Question:
If the function 'cv2.findContours()' is looking for white obstacles, then yes it makes sense that boundary is considered an obstacle. But then, why would the black cap be considered an obstacle and a contour be formed on it?
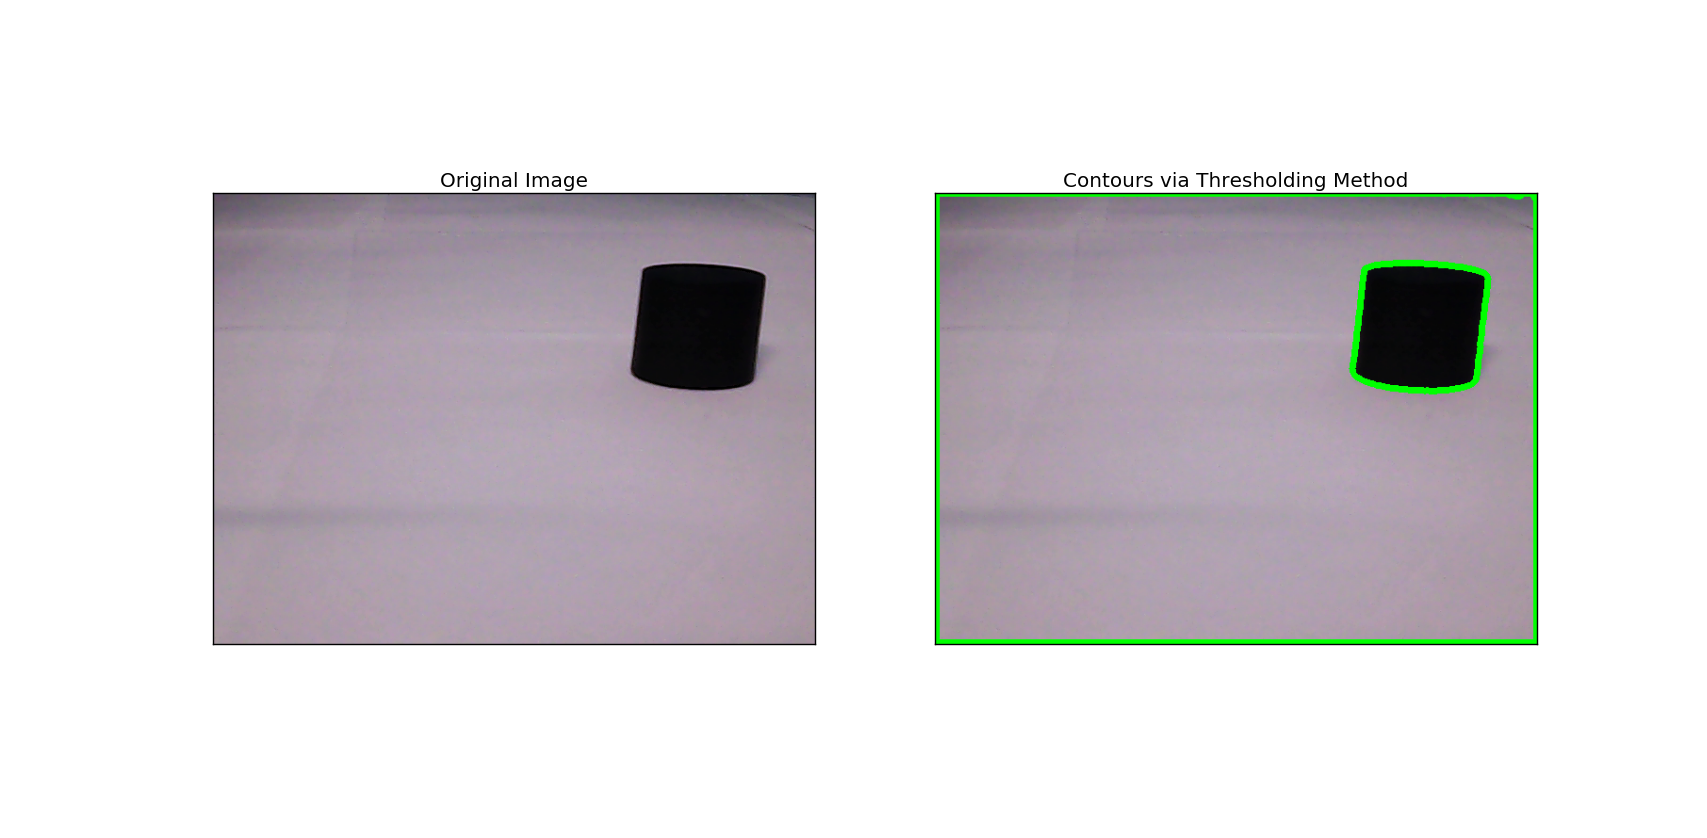
Answer: findContours treats white pixels as foreground, so for this case you could just invert your image.
Assuming that you are always using a uniform background, you might want to use some preprocessing (like sobel or some kind of color classification) and then run findContours.